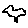
Label: bird